Field crop: maize
Growth stage: 2
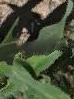
Species: maize